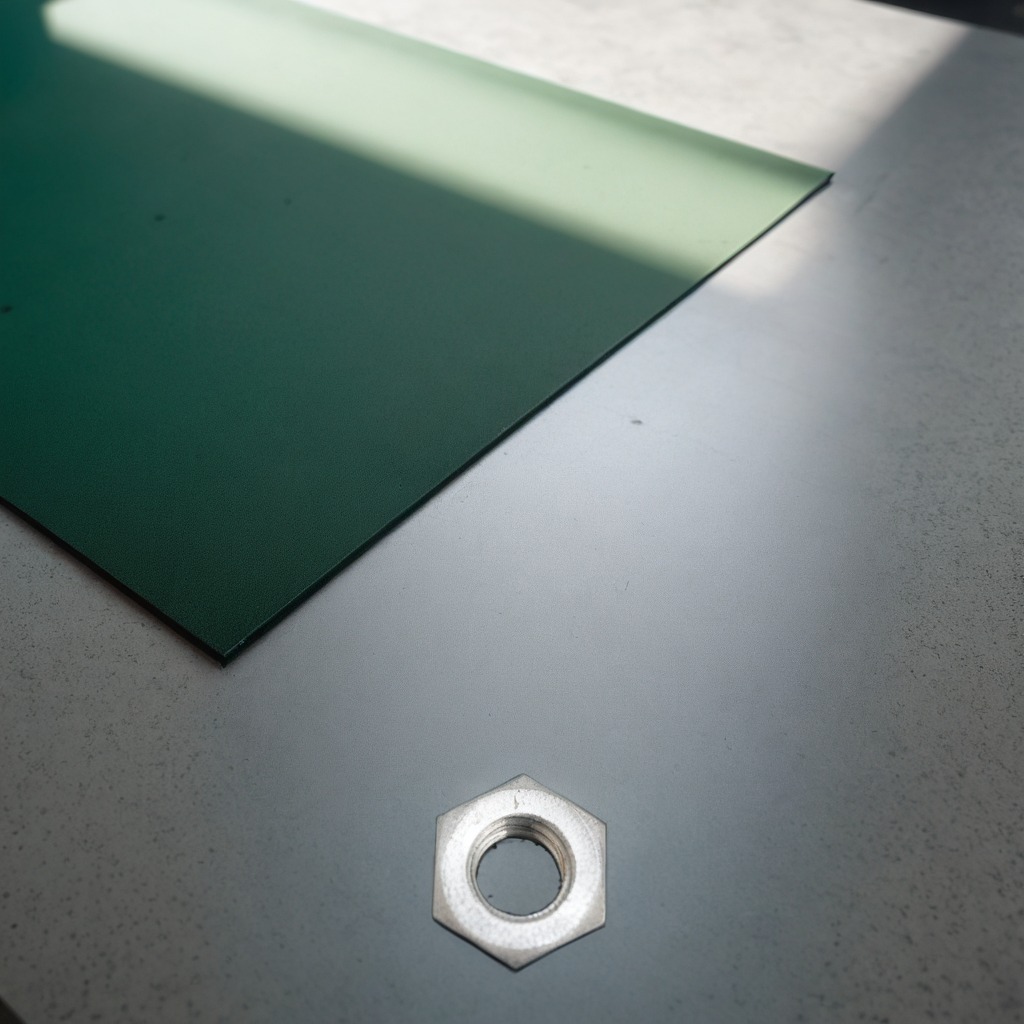
A metal nut lies on the green rubber mat.